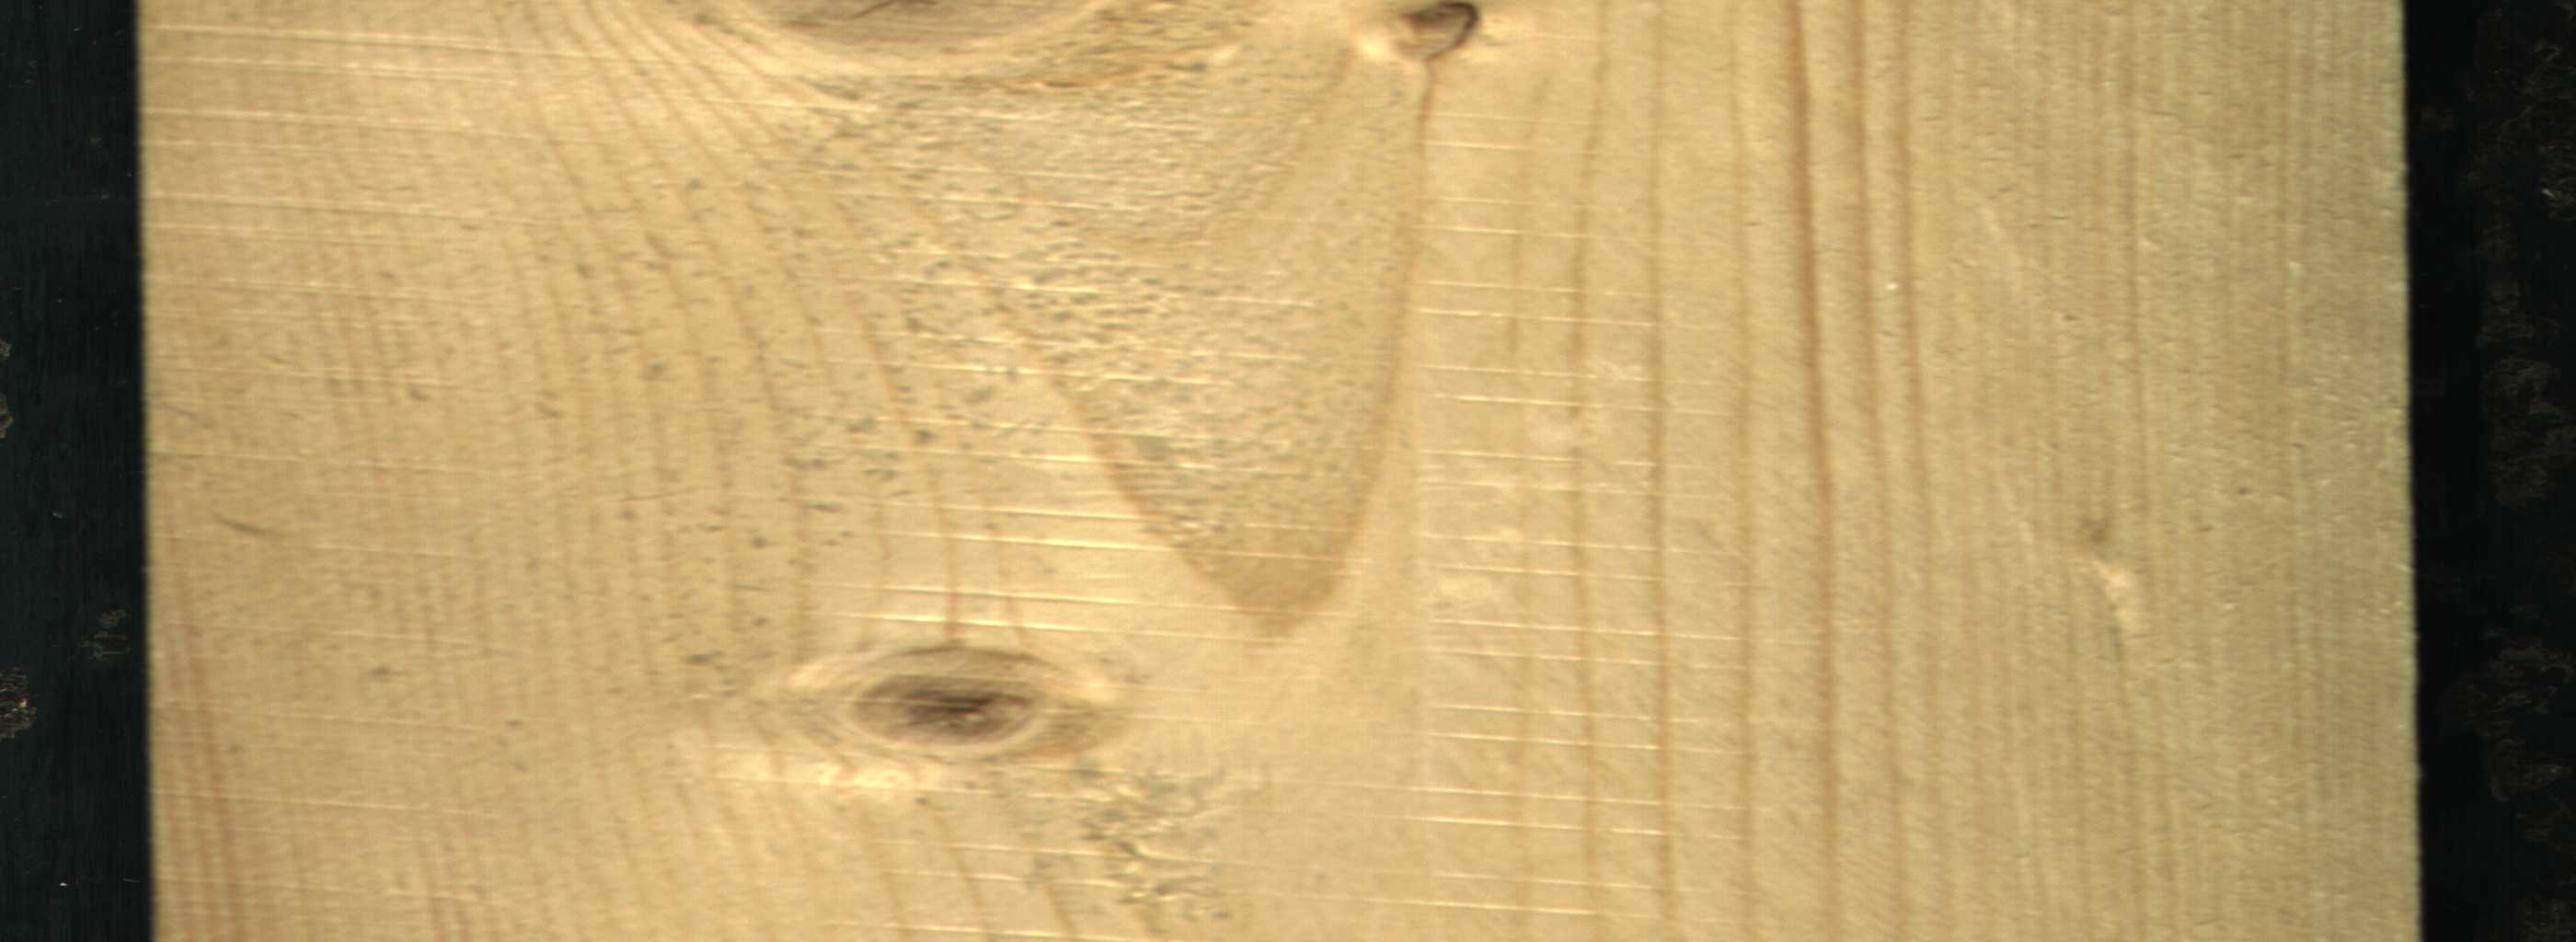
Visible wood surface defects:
Live_Knot
Live_Knot
Live_Knot